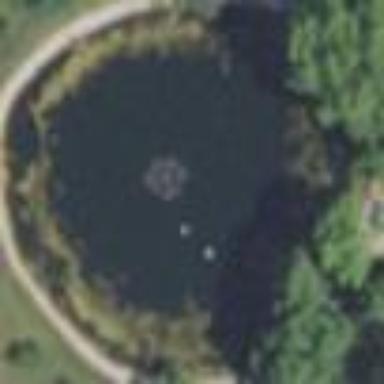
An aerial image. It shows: Peaceful pond surrounded by nature.